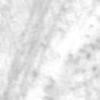
Label: no_change